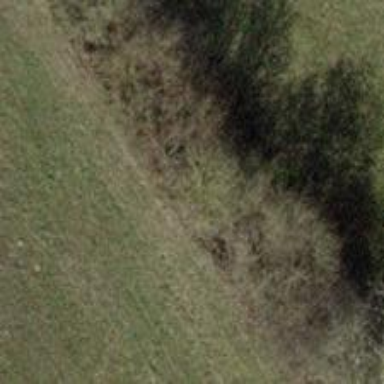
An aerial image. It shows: Hedge barrier.